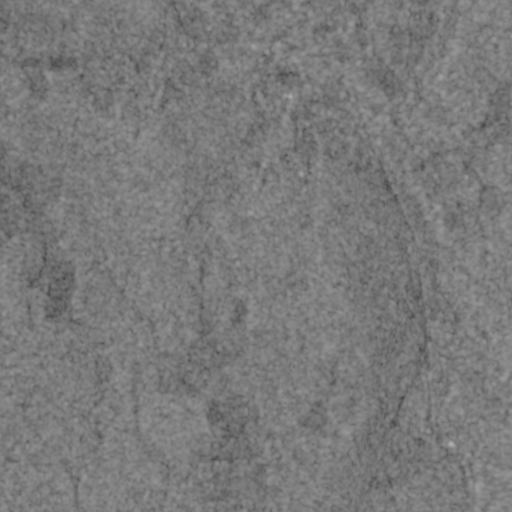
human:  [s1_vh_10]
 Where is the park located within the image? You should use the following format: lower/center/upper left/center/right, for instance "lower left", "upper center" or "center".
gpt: The park is located in the upper left of the image.
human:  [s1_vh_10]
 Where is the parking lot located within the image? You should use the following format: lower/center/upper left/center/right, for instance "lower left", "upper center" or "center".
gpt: The parking lot is located in the upper right of the image.
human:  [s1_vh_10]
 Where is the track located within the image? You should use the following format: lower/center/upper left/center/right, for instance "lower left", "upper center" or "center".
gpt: The track is located in the upper right of the image.
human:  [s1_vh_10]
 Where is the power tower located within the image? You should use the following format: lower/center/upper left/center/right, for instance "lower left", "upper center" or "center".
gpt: There is no power tower in the image.

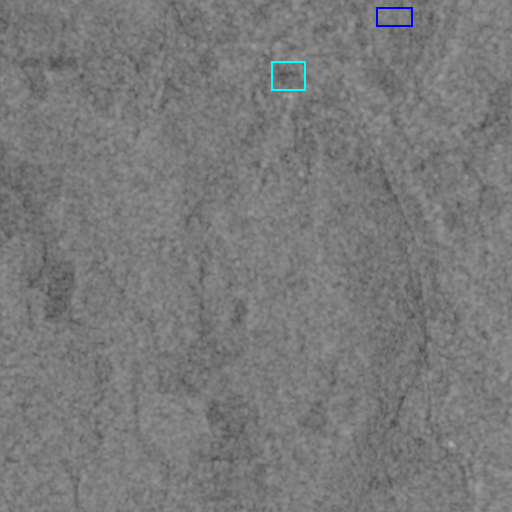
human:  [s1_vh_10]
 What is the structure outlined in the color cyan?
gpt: The structure outlined in cyan is a park.
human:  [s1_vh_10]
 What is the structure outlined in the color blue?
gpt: The structure outlined in blue is a track.
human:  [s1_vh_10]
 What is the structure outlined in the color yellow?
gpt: There is no yellow outline.